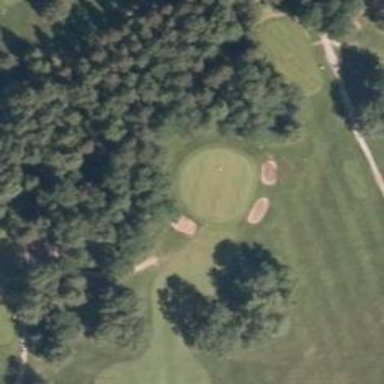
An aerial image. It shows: View of golf hole.